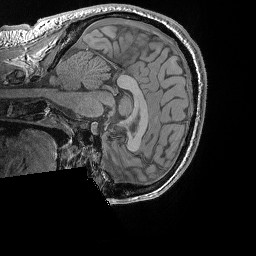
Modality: T1w
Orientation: sagittal
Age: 23
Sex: male
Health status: healthy
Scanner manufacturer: siemens
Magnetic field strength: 3 T
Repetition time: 0.02 s
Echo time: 0.00492 s